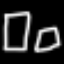
Label: square